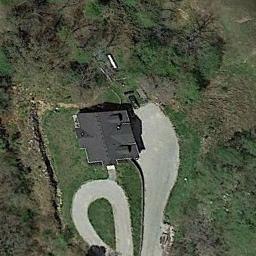
Label: residential